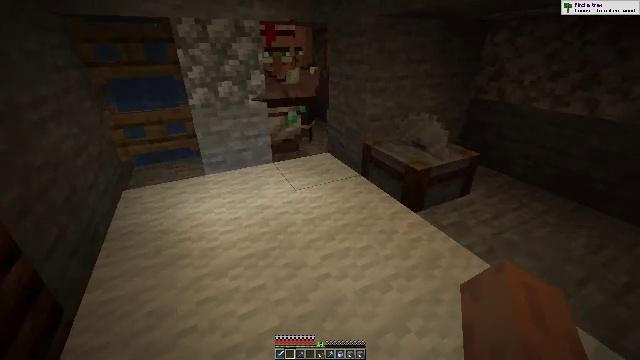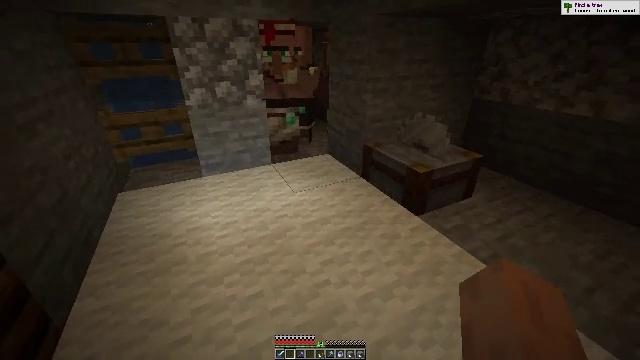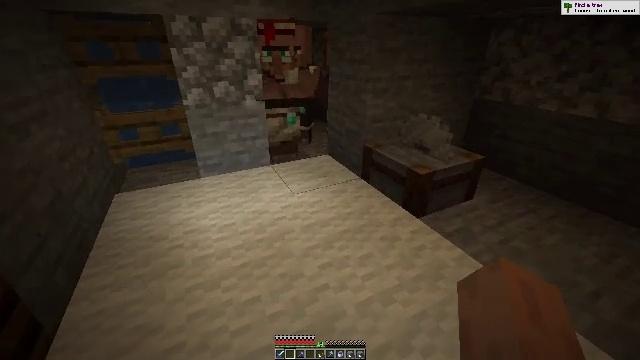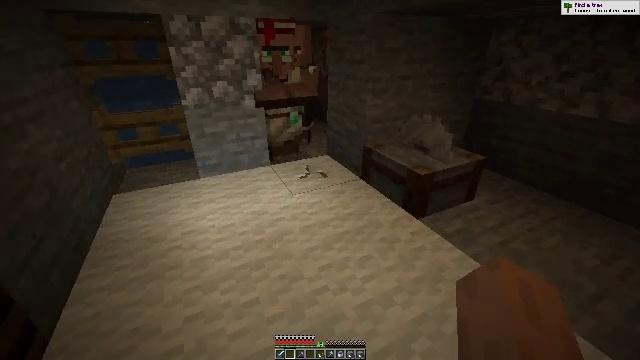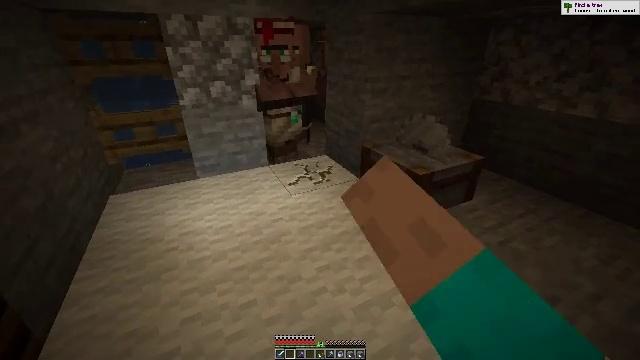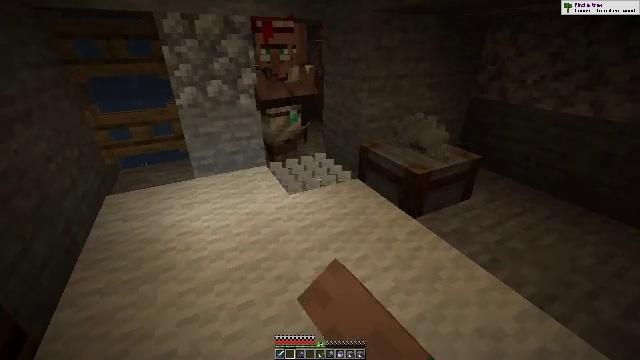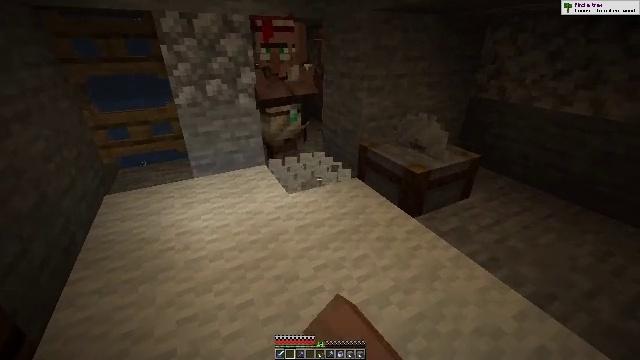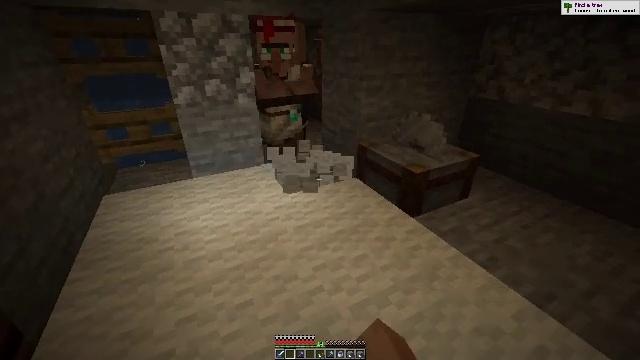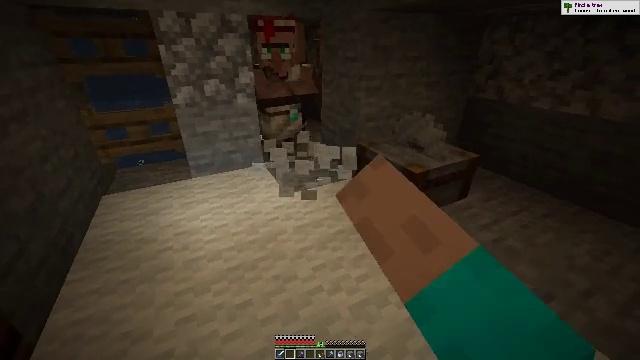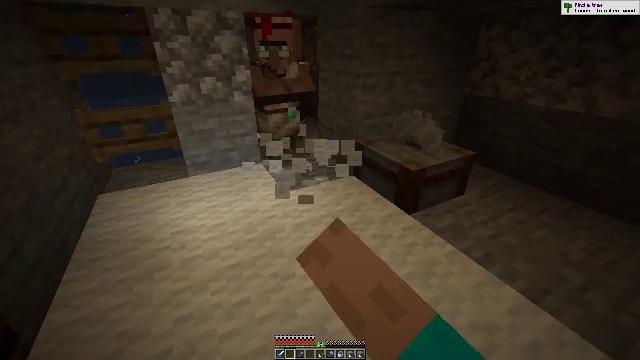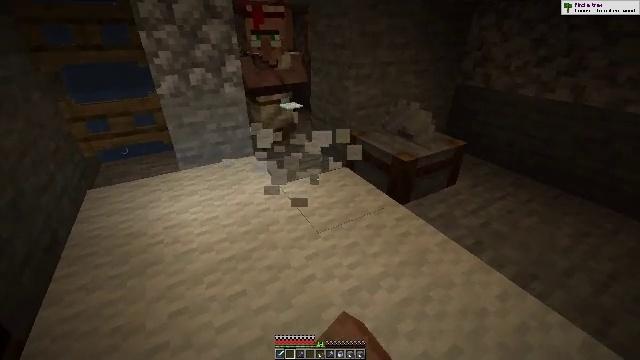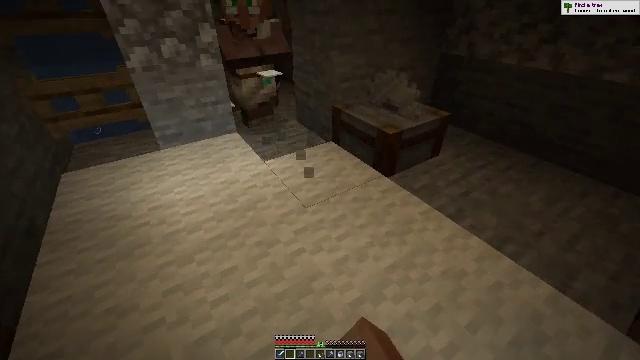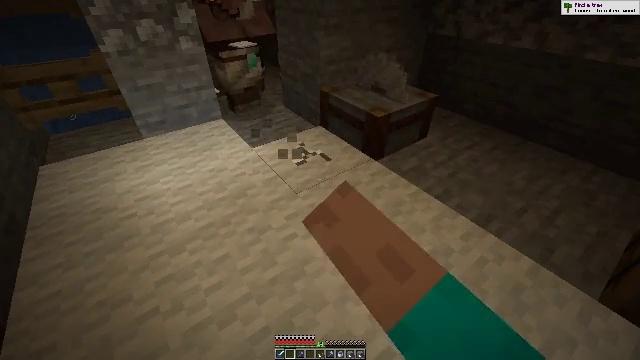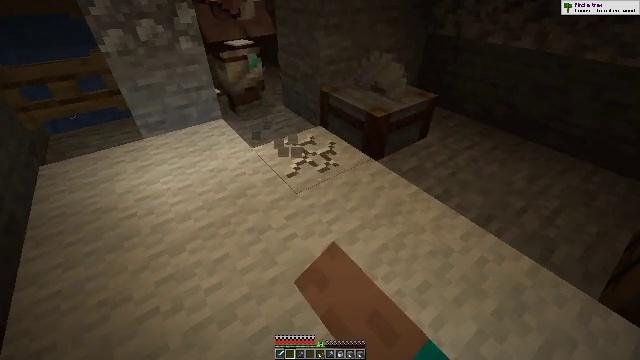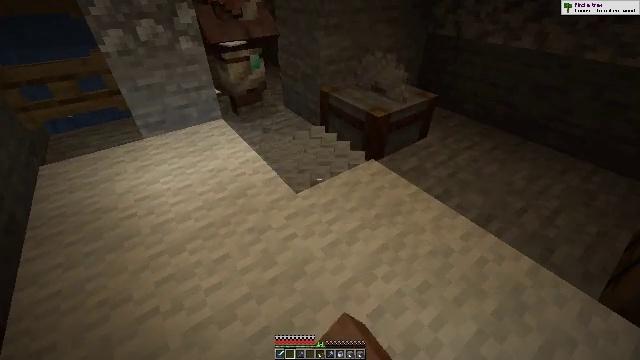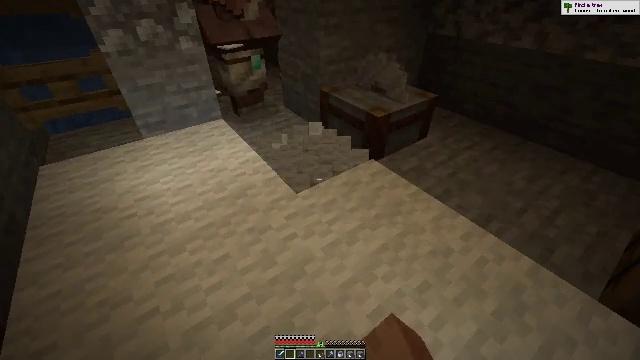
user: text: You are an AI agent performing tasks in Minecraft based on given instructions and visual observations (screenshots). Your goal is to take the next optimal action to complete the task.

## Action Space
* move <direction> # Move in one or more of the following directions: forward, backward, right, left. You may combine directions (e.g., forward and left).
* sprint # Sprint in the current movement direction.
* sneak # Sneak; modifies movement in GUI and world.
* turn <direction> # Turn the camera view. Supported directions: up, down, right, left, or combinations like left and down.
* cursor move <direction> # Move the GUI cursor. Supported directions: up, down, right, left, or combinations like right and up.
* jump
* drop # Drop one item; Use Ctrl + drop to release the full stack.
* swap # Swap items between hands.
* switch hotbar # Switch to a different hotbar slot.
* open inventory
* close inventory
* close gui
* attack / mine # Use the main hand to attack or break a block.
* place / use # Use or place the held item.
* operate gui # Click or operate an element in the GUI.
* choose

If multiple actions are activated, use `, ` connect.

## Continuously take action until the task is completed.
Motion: motion action
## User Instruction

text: Mine the white carpet.
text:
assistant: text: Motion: no_op
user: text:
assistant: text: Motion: no_op
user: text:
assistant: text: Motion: attack / mine
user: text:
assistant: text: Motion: attack / mine
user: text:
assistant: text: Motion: attack / mine
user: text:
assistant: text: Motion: attack / mine
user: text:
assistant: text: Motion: attack / mine
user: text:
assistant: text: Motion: attack / mine
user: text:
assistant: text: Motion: attack / mine
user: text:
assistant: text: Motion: turn right and down, attack / mine
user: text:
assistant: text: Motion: turn right and down, attack / mine
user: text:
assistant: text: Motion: turn right and down, attack / mine
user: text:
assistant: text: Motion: attack / mine
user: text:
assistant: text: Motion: attack / mine
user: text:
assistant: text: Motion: attack / mine
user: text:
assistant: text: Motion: attack / mine
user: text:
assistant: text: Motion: turn right, attack / mine
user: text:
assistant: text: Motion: turn right, attack / mine
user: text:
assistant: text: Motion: turn right and down, attack / mine
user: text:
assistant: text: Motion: turn right and down, attack / mine
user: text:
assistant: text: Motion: turn right, attack / mine
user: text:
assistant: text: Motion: attack / mine
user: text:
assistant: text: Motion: attack / mine
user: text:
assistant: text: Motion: attack / mine
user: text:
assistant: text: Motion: turn right and down, attack / mine
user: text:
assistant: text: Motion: turn right and down, attack / mine
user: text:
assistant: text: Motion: turn right and down, attack / mine
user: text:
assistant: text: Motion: turn right and down, attack / mine
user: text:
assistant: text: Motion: turn right, attack / mine
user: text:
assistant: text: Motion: turn right, attack / mine